RGB frame:
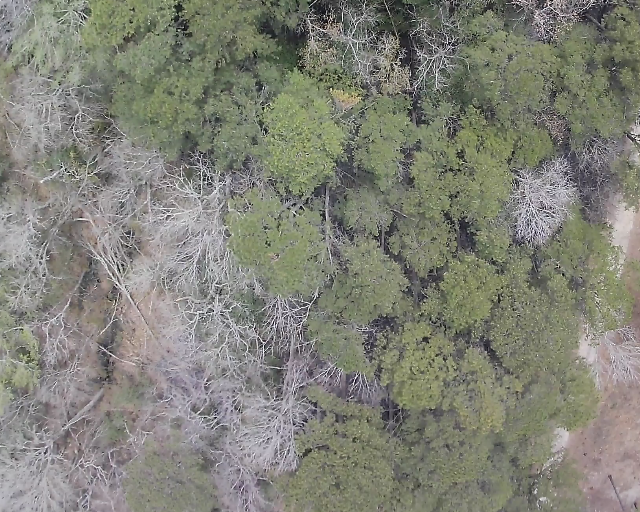
Thermal frame:
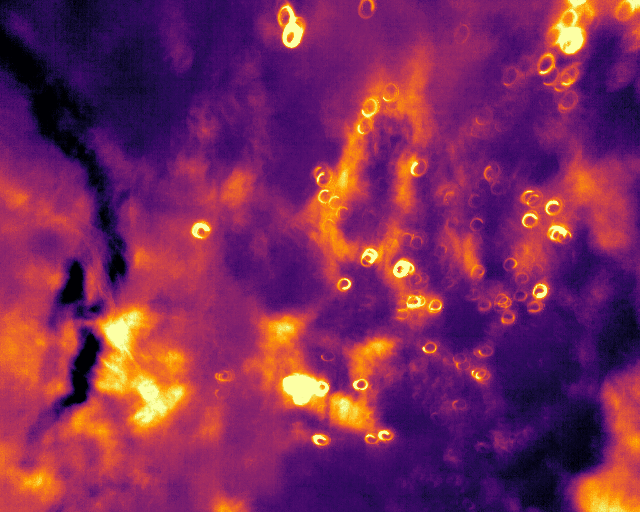
Captured: 2026-02-26 03:06:48
Pixels at or above 80 °C: 0 (fraction of frame: 0)